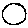
Label: circle